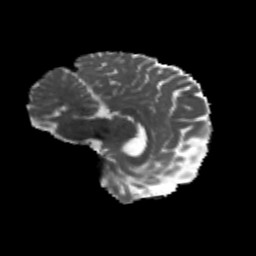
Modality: MD
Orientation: sagittal
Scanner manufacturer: siemens
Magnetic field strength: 3 T
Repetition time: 4.16 s
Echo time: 0.0806 s